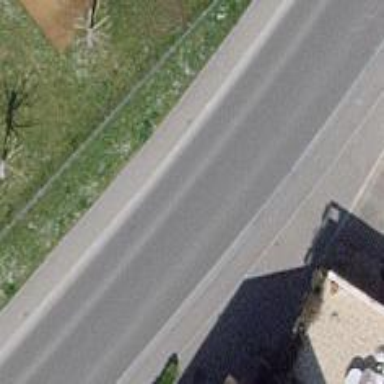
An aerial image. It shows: There is primary highway with cycle track on the left side.